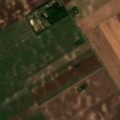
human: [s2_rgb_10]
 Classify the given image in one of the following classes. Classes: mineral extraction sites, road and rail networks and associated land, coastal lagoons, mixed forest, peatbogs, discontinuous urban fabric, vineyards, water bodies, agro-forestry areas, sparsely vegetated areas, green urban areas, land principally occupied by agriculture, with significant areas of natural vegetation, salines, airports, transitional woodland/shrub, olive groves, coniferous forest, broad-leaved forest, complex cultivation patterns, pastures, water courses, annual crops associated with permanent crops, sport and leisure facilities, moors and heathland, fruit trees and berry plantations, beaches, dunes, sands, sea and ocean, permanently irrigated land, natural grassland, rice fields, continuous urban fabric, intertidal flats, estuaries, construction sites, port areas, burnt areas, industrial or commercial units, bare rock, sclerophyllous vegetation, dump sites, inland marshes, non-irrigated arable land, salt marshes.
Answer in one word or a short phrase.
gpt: non-irrigated arable land